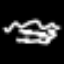
Label: squiggle